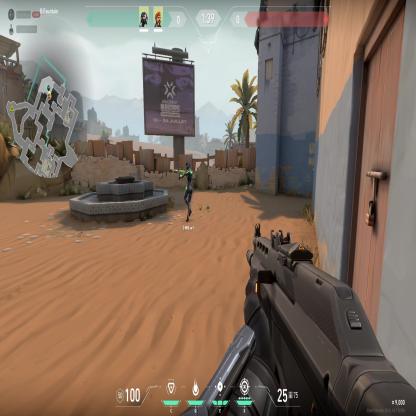
Label: teammate